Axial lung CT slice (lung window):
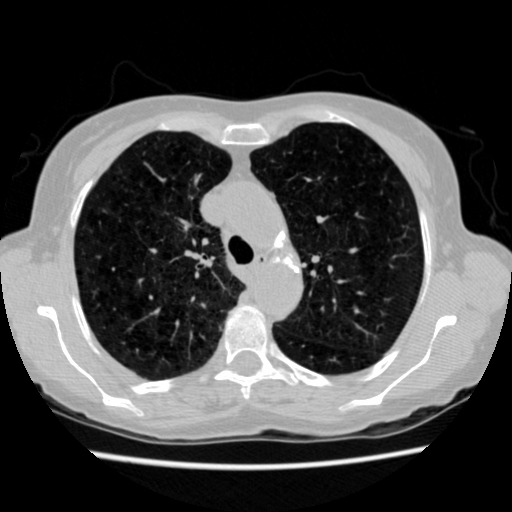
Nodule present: no